Question: For example if I create a markdown file type I want visual studio to recognize (*.md) and ever time I save it convert it to HTML.
There are tools that do this for :
- - - -

Just like *.ts expands to *.js
'''
+-Player.ts
|
+-Player.js
'''
I want to create a plugin/extension/whatever that expands
*.foo to *.bar
'''
+-MyDoc.foo
|
+-MyDoc.bar
'''
I want to keep the files linked and rebuild *.bar ever time *.foo is updated
I am just looking for info on how to get started, or an example implementation.
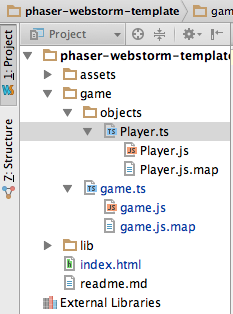
Answer: T4 template is is what I used at the end of the day.